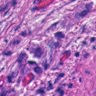
Metastatic tissue present: yes